Question: Game Rule: Clicking a light toggles itself and its adjacent (up, down, left, right) lights. What is the minimum number of clicks required to turn off all the lights?
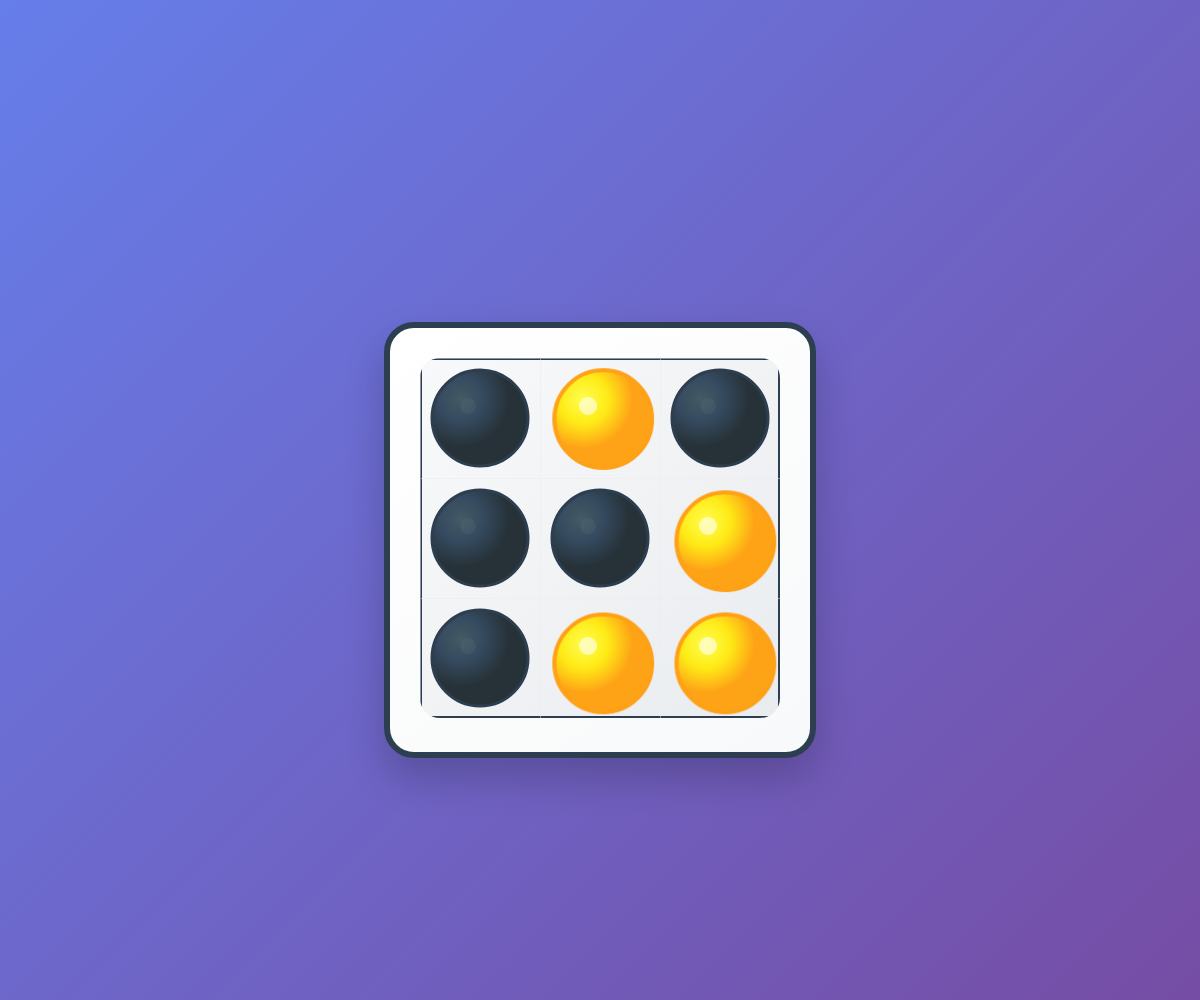
Answer: 3